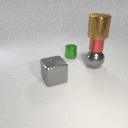
small red metal cylinder above large gray metal sphere